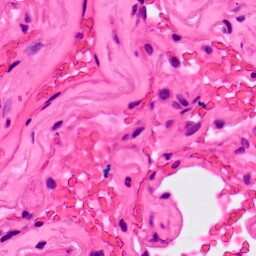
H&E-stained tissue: Lung